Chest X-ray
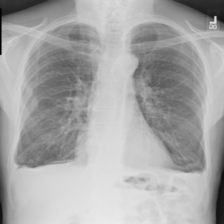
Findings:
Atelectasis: negative
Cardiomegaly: negative
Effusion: negative
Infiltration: negative
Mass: negative
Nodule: negative
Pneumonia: negative
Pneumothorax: negative
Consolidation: negative
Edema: negative
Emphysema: negative
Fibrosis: negative
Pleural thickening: negative
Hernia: negative